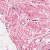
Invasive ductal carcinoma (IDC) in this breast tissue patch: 0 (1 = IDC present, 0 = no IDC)